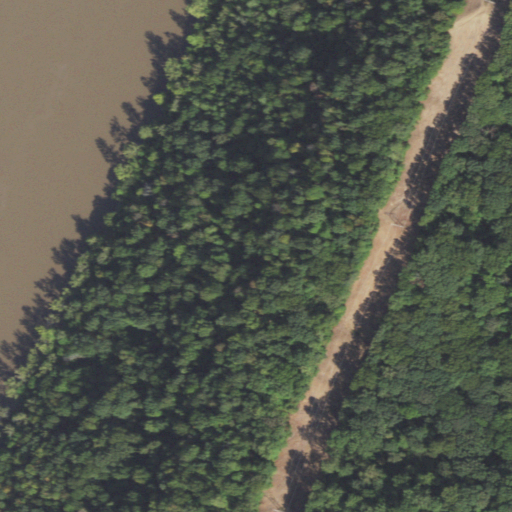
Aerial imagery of cliff(s) in Illinois named Fountain Bluff containing deciduous forest, open water, and mixed forest